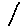
Label: hexagon